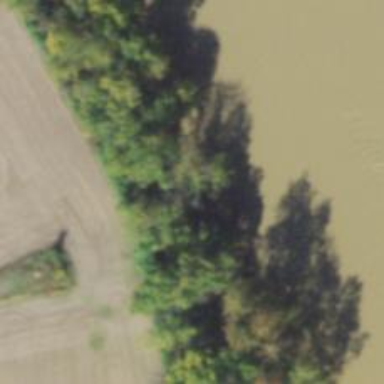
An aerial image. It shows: Abandoned bridge.